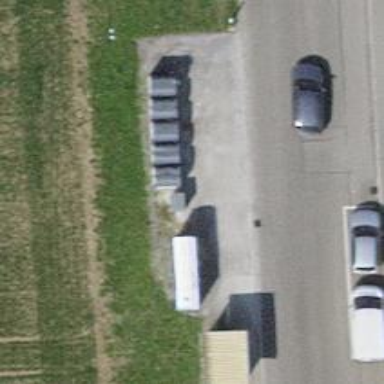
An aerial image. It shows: Recycling container for recycling.